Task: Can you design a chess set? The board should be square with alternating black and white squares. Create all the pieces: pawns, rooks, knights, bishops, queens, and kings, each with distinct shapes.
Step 1102:
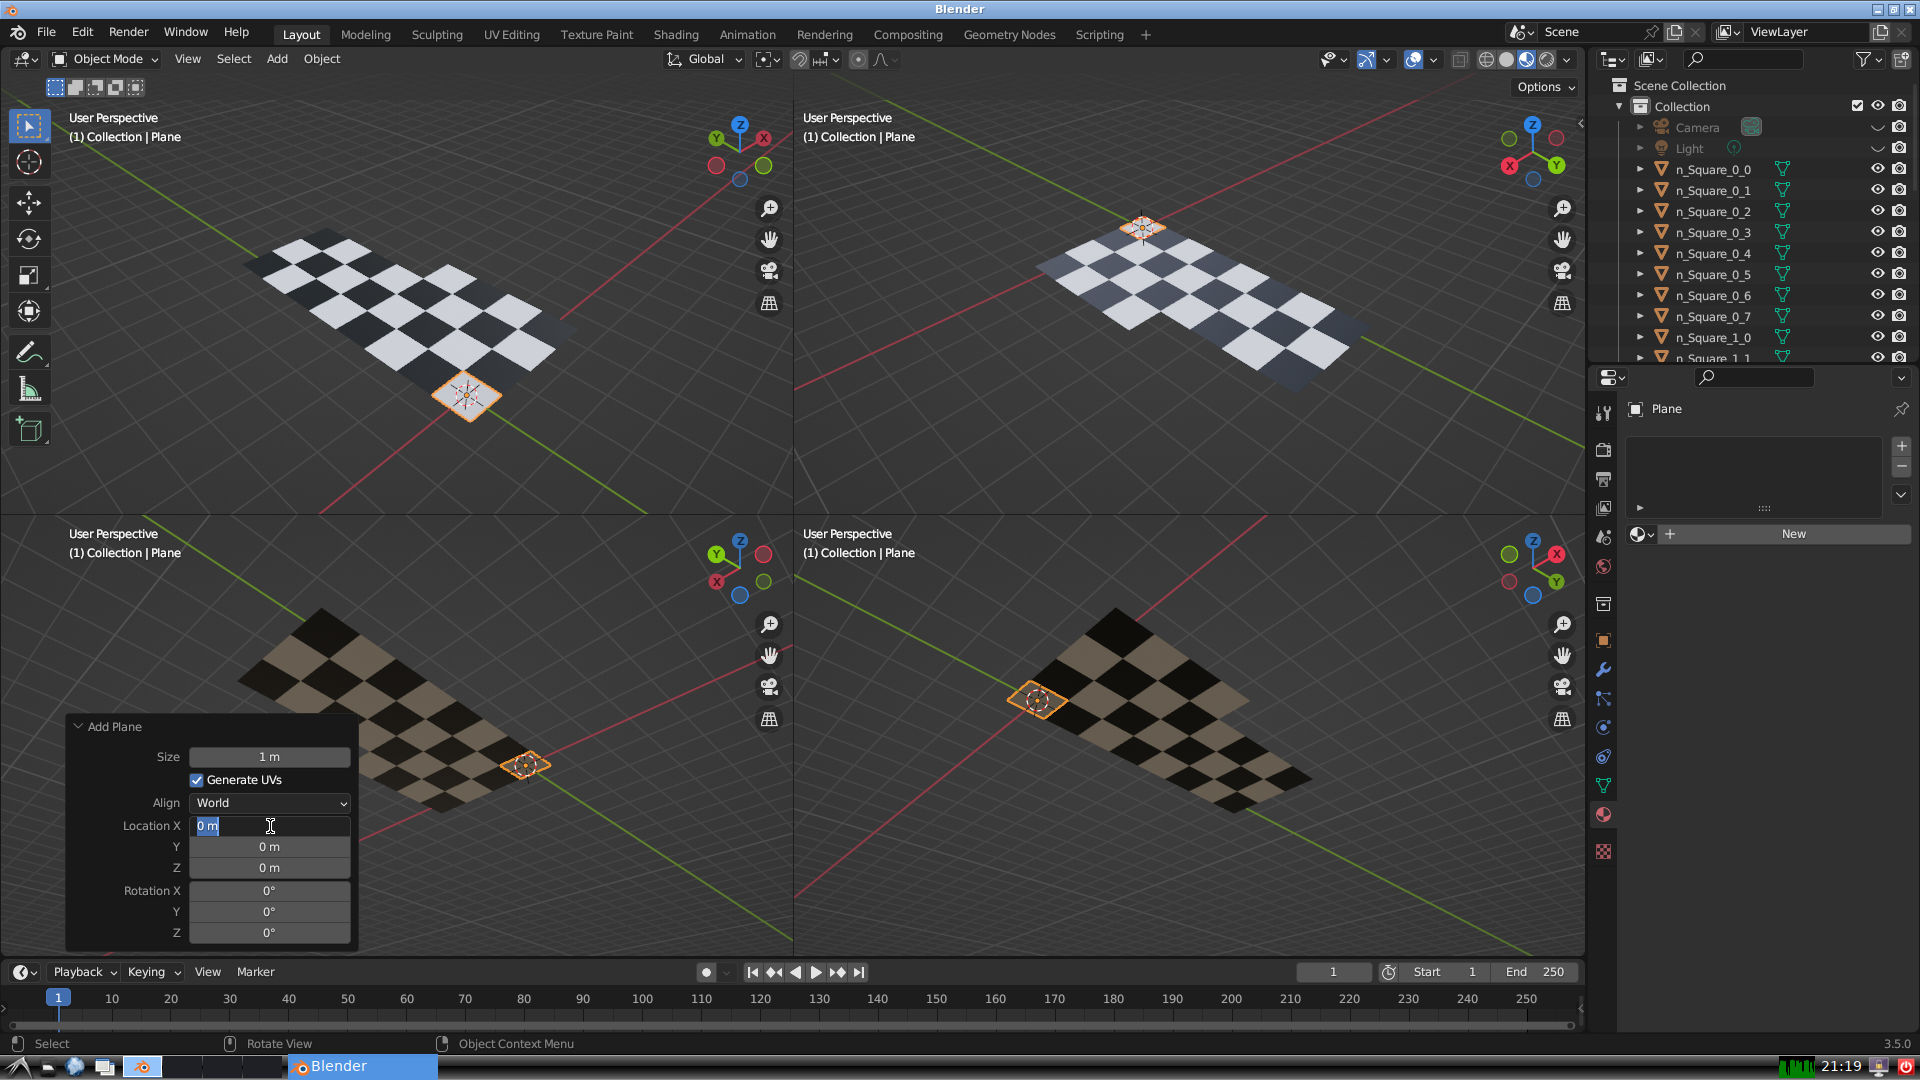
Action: input_text: 3.0